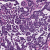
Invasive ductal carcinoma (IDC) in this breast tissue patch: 1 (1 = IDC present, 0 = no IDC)